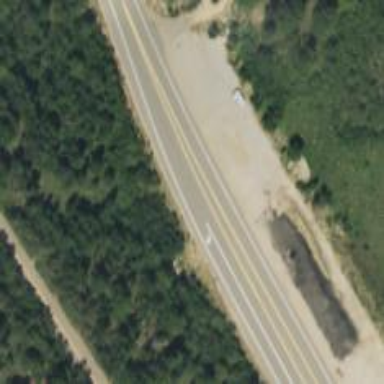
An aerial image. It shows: Secondary road with asphalt surface.